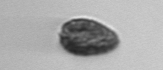
Label: Pseudochattonella_farcimen